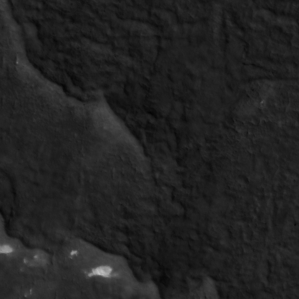
Label: non_frost